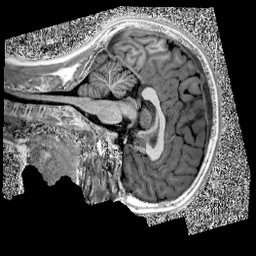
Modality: UNIT1
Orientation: sagittal
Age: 9
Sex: male
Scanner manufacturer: siemens
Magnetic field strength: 3 T
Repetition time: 4 s
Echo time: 0.00303 s